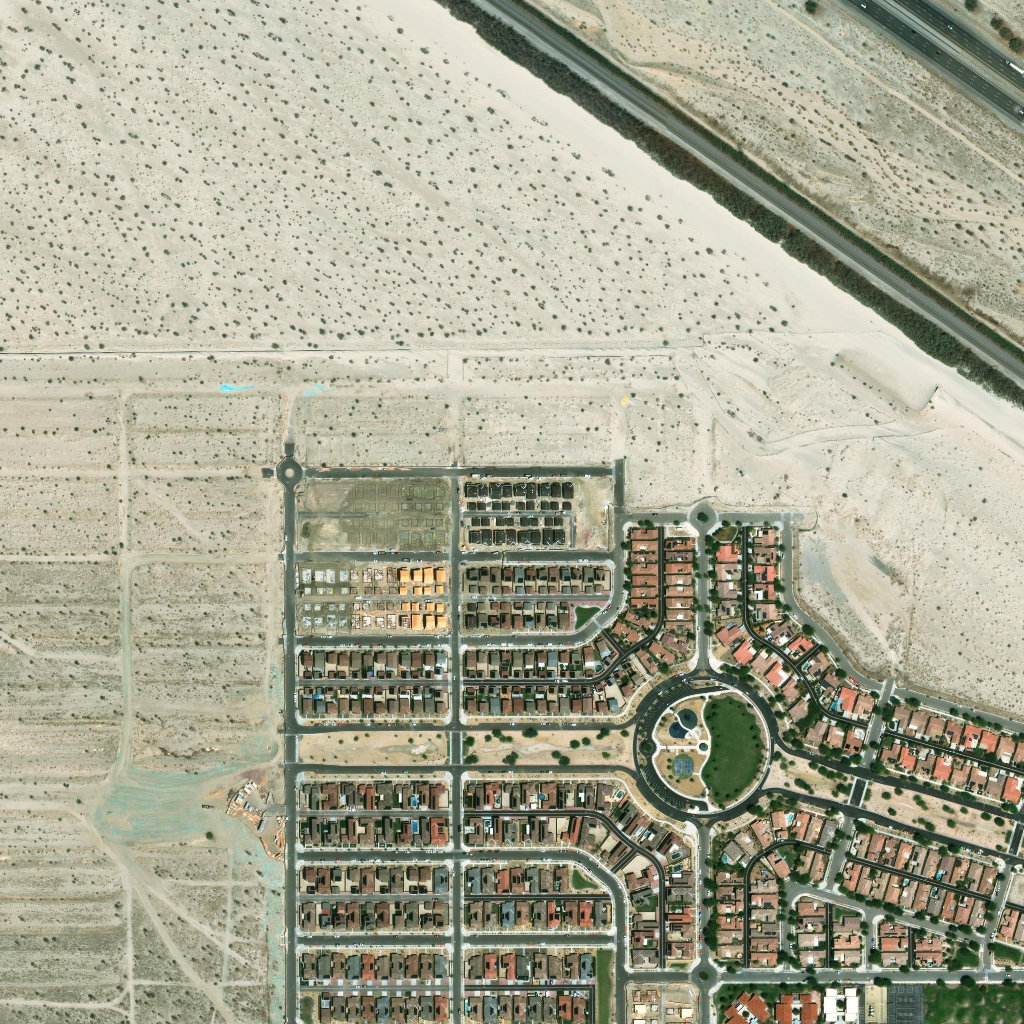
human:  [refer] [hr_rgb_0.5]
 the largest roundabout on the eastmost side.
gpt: <box>[[62, 66, 75, 79, 0]]</box>